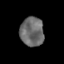
Tissue: skin
Cell type: Epithelial cells
Senescence score: 0.2712
Nuclear area (px): 676
Mean DAPI intensity: 106.969